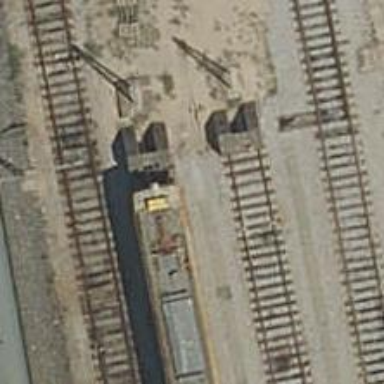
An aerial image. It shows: Railway buffer stop.